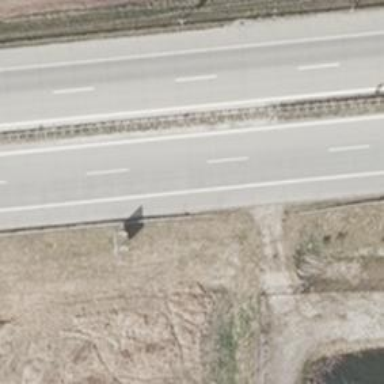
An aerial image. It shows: Asphalt motorway.